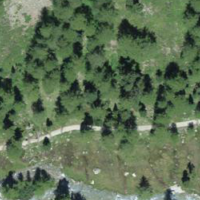
EUNIS habitat code: 26
Species observed at this site:
Boloria selene